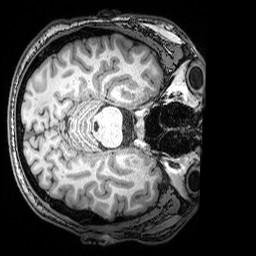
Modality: T1w
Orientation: axial
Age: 26
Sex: male
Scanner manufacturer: siemens
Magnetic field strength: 3 T
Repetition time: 2.53 s
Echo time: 0.00388 s